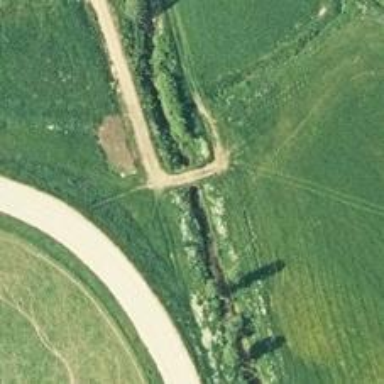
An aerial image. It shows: Culvert tunnel.